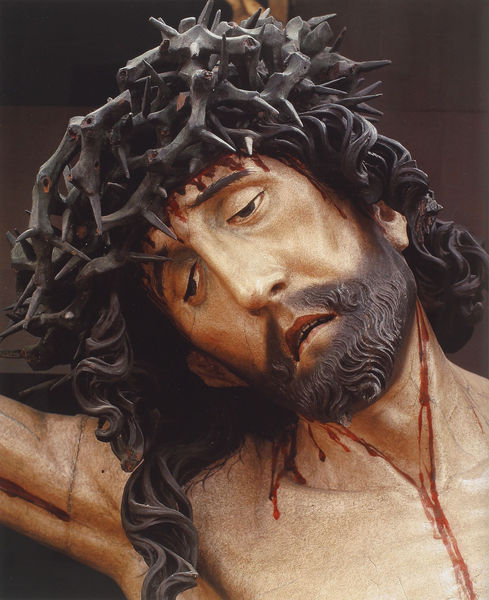
Titel: Rothenburg o.d. Tauber, Stadtpfarrkirche St. Jakob, Hochaltar
Standort: Rothenburg, Jakobskirche (EU - D - Sachsen-Anhalt)
Schlagwörter: haar, holz, mund, nase, bart, arm, augen, gesicht, tot, figur, haare, krone, locken, ohren, skulptur, ausdruck, plastik, blut, hängen, kreuz, bluten, christus, jesus, kreuzigung, pieta, leid, leiden, schmerz, mittelalter, dornen, opfer, gefasst, gekreuzigt, dornenkrone, geschnitzt, christi, dornenkranz, gekreuzigter, blutig, passion, schmerzensmann, leidender, geschnitzter